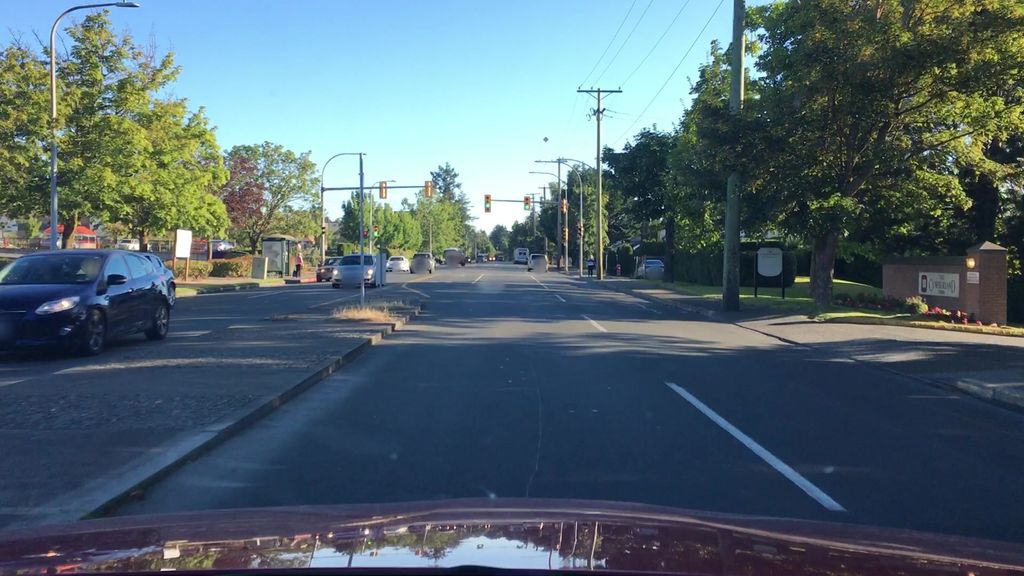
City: victoria